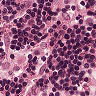
Metastatic tissue present: no